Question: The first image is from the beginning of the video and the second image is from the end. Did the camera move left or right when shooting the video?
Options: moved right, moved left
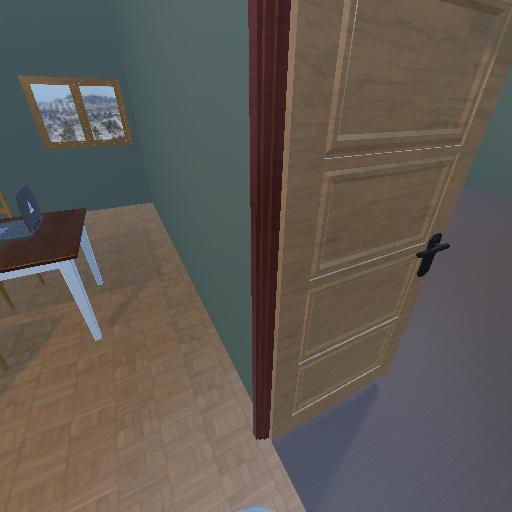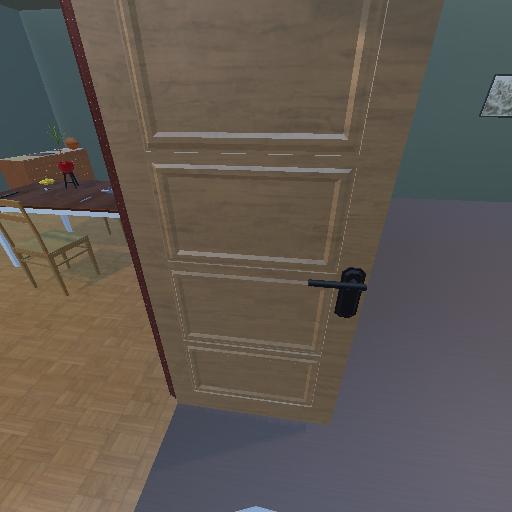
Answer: moved right